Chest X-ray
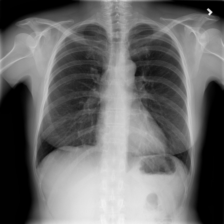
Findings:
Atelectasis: negative
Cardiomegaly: negative
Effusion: negative
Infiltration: negative
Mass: negative
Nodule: negative
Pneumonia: negative
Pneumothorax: negative
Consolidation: negative
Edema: negative
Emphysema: negative
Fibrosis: negative
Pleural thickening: negative
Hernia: negative